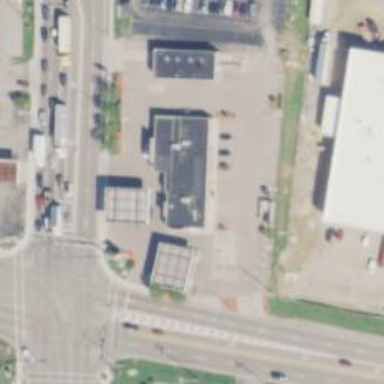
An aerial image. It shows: Convenience shop.